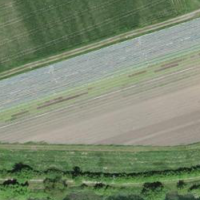
EUNIS habitat code: 52
Species observed at this site:
Cornus sanguinea
Portulaca oleracea